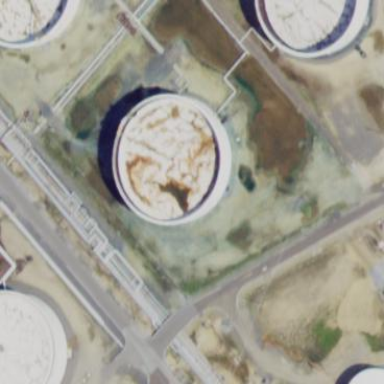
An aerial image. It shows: Tank building.